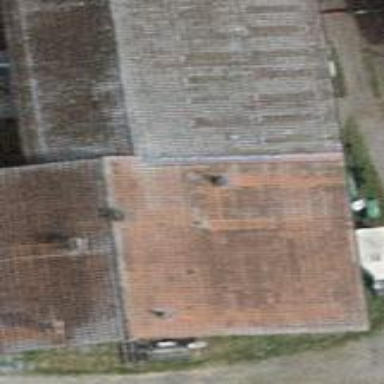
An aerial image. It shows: Farm building.